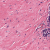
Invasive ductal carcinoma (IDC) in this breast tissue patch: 0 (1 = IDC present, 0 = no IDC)